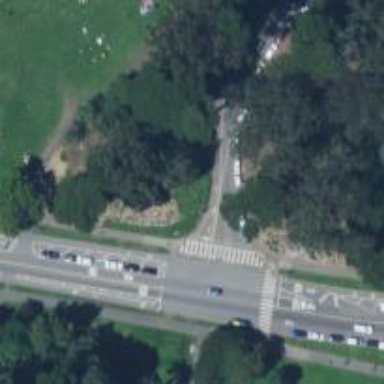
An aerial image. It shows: Marked road crossing.